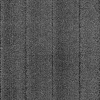
Atmospheric dust classification: dusty